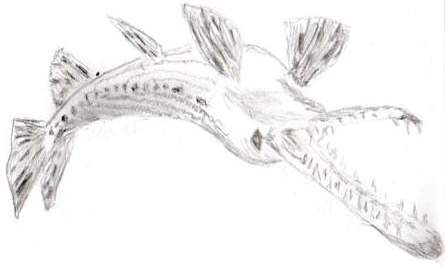
Label: gar, garfish, garpike, billfish, Lepisosteus osseus